Interaction volume radius: 5 \u00c5
Interaction volume height: 15 \u00c5
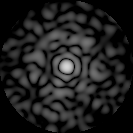
Disorder parameter: 0.8124